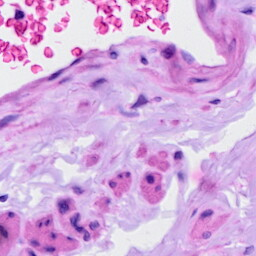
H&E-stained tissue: Ovarian